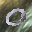
Label: 0